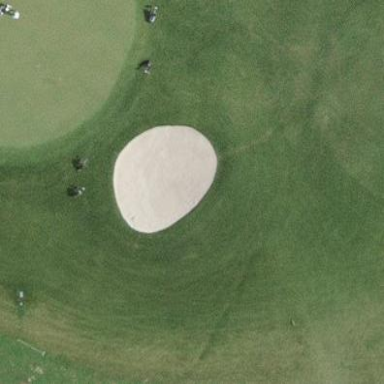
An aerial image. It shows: Sand bunker on golf course.